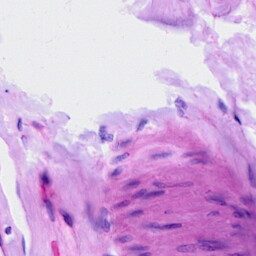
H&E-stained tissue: Ovarian